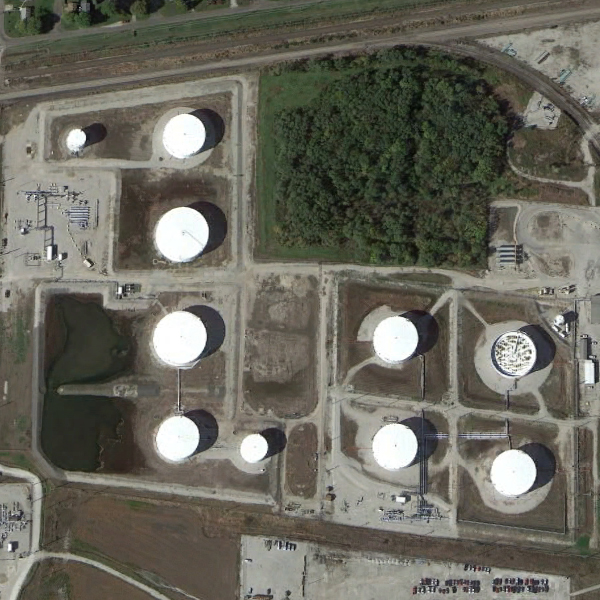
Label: StorageTanks